Question: I have a Spring-WS web service that runs on a Jboss application server. I also have a Spring-MVC application running on a separate server running Jboss 7. The Spring-MVC application is used mainly for the user interface. The Spring-WS application contains all the services for the business logic.
The standard approach to use the components we have would be in the following order:
'''
Client Browser ---(HTTP Request)---> Spring MVC ----(SOAP Request)-----> Spring-WS
Client Browser <---(HTTP Request)--- Spring MVC <----(SOAP Response)<----- Spring-WS
'''
There is a requirement to change some of the requests coming from the Client Browser to go direct to the Web Services instead of via the Spring MVC application. The Spring MVC application will be used to load the initial presentation screens but the actions that involve any updates/writes will be going through the Spring-WS process.
To achieve this, we have a bespoke process which runs on the same machine as the client browser that traps all HTTP requests. Its purpose is to convert the request to a SOAP message and the response to a HTTP response. The path is shown below:
Initial Request (Retrieve presentation/user interface)
'''
Client Browser ---(HTTP Request)---> Spring MVC
'''
Subsequent requests
'''
Client Browser ---(Http Request) ----> SOAP Converter (Local process) ------> (SOAP Request) ----> Spring-WS
Client Browser <---(Http Request) ---- SOAP Converter (Local process) <------ (SOAP Request) <---- Spring-WS
'''
There are two paths that happen in the above scenario. The initial request to display the pages on the screen will be a request to the Spring-MVC process. Any subsequent requests that involve changing the data will be via the path shown above.
The problem that i have now is that all responses from Spring-WS (the webservice) are in XML format. This means that when the request comes from the browser, the data will have to come from the web service but the pages will need to be refreshed from the Spring-MVC application. This somehow feels a bit wrong as each request will involve to calls. One to get the data and one to get the presentation data.
To overcome this, i would like to implement the Spring-MVC layer using a technique where i only need to make one initial request. This means that the user interface will rendered on the screen. All subsequent requests to the Spring-WS service should not result in the browser to be rendered other than refreshing the data.
I am interested in knowing what kind of technologies i can use to achieve this. One way of doing this is by using Applets but this has been ruled out for security reasons. I have seen several websites which work exactly the way i have described above. i.e. the page never refreshes. A very good example is the Sonatype Nexus Maven repository manager user interface shown below:

It runs in a web browser and when the Nexus user interface loads on the browser, it is almost like a Swing type application. (Any one know what technology Nexus use for the user interface?)
I guess my question is which Web based user interface technologies (preferably open source) can i use which has a swing type look and feel but is not Swing and requires minimal requests to the server to refresh the screens?
Thanks in advance.
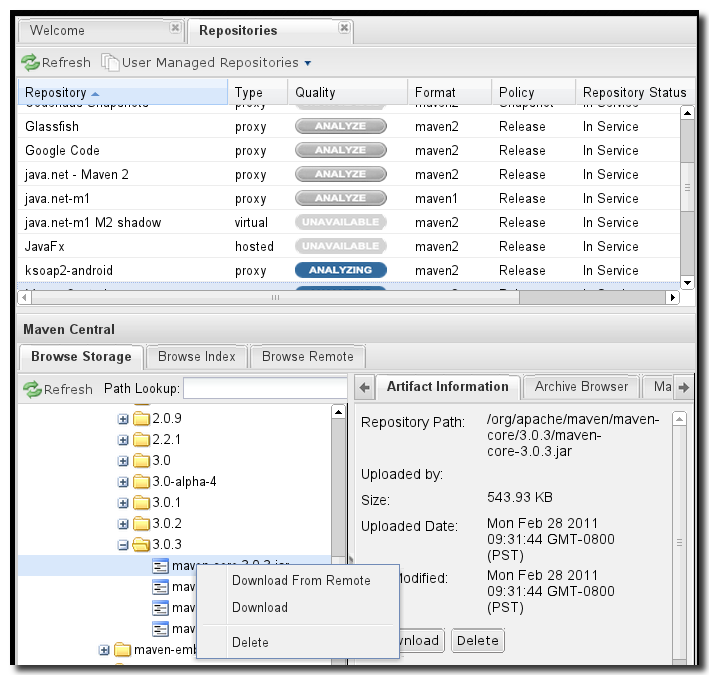
Answer: Nexus' interface is built using <URL>, which now also contains ExtJS.
Have a look at the GXT API: it contains a lot of web components which knows how to update their own state without doing the full request/response cycle (using Ajax), which is what you seem to be trying to get away from.